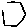
Label: hexagon